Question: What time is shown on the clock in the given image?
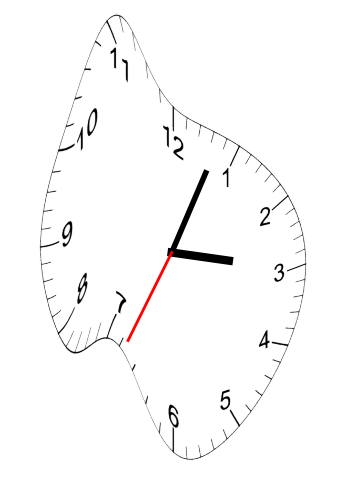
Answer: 03:03:34